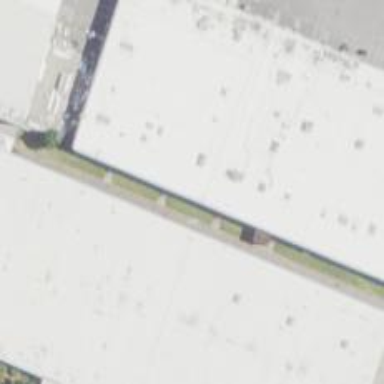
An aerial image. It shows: Commercial building.